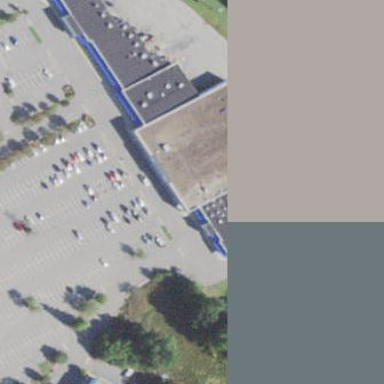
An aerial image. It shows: Retail building housing supermarket.